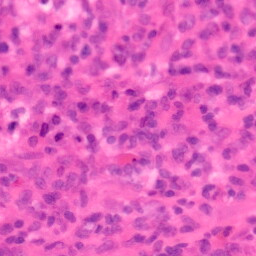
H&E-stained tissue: Colon